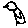
Label: bird